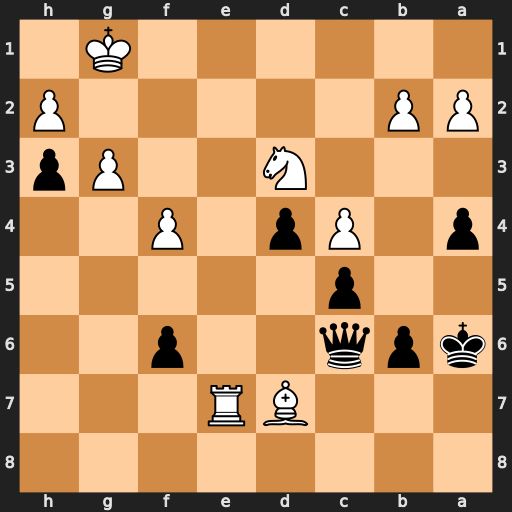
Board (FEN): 8/3BR3/kpq2p2/2p5/p1Pp1P2/3N2Pp/PP5P/6K1
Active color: b
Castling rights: -
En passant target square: -
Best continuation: Qg2#